Interaction volume radius: 5 \u00c5
Interaction volume height: 45 \u00c5
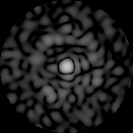
Disorder parameter: 0.8653